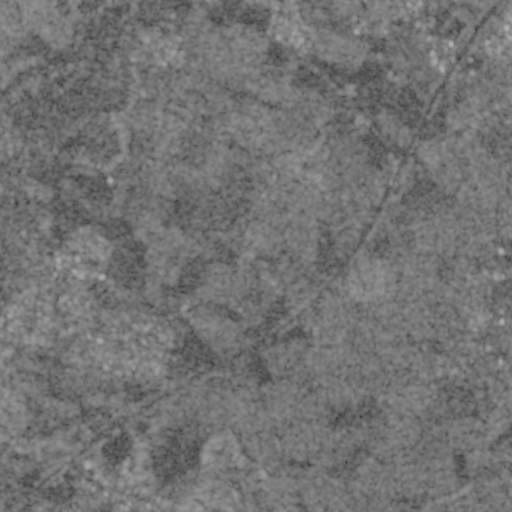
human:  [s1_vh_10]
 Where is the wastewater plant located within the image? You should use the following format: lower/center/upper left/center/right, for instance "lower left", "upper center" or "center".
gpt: The wastewater plant is located in the center left of the image.
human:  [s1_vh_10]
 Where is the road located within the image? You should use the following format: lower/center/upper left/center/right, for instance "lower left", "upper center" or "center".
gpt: There is no road in the image.

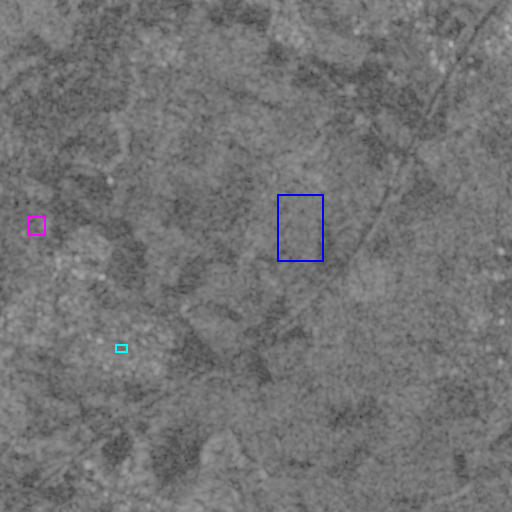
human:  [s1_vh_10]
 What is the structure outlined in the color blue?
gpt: The structure outlined in blue is a crop field.
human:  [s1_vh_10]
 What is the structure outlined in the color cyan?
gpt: The structure outlined in cyan is a park.
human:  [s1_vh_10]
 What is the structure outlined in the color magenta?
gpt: The structure outlined in magenta is a wastewater plant.
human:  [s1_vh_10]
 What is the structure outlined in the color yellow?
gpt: There is no yellow outline.